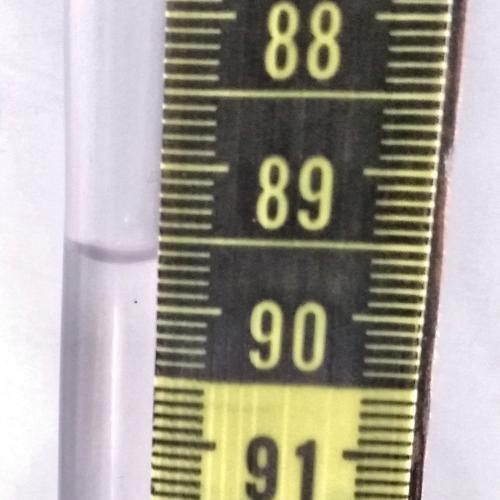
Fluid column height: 89.7 cm